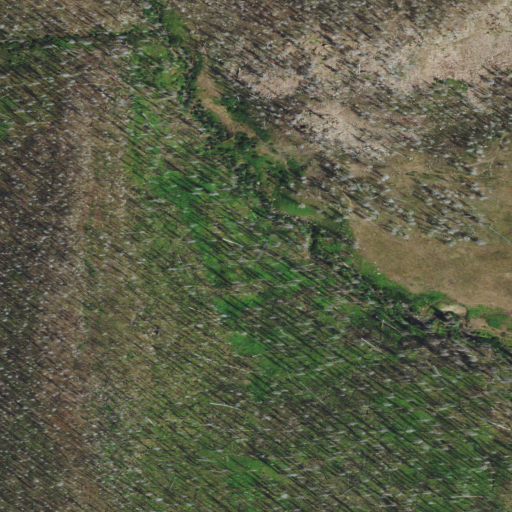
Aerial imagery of depression(s) in Montana named Mowitch Basin containing shrub and grassland